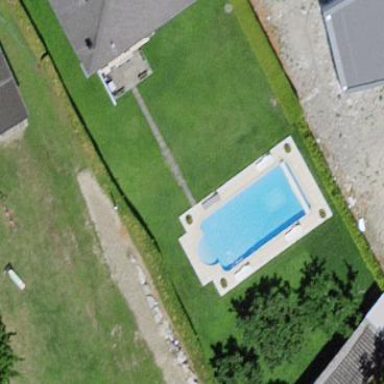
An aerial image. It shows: Swimming pool located in leisure land.